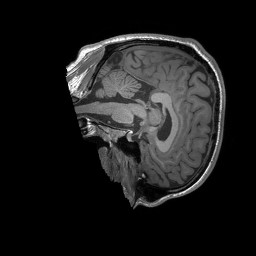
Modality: T1w
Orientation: sagittal
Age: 31
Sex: male